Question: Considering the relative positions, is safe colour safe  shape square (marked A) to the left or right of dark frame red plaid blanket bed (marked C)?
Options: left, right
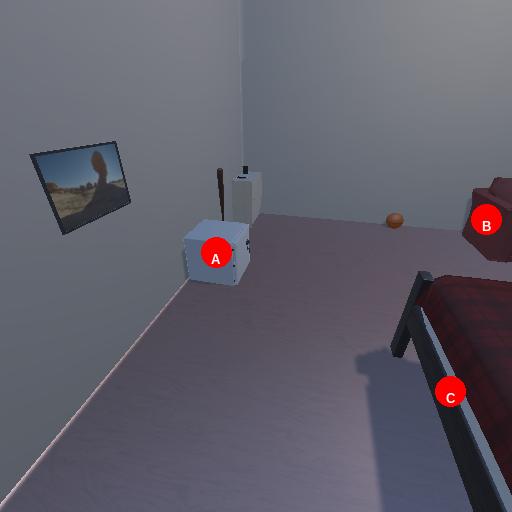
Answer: left